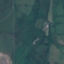
Land use / land cover class: Pasture